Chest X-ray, AP view. Patient: 7 years old, sex F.
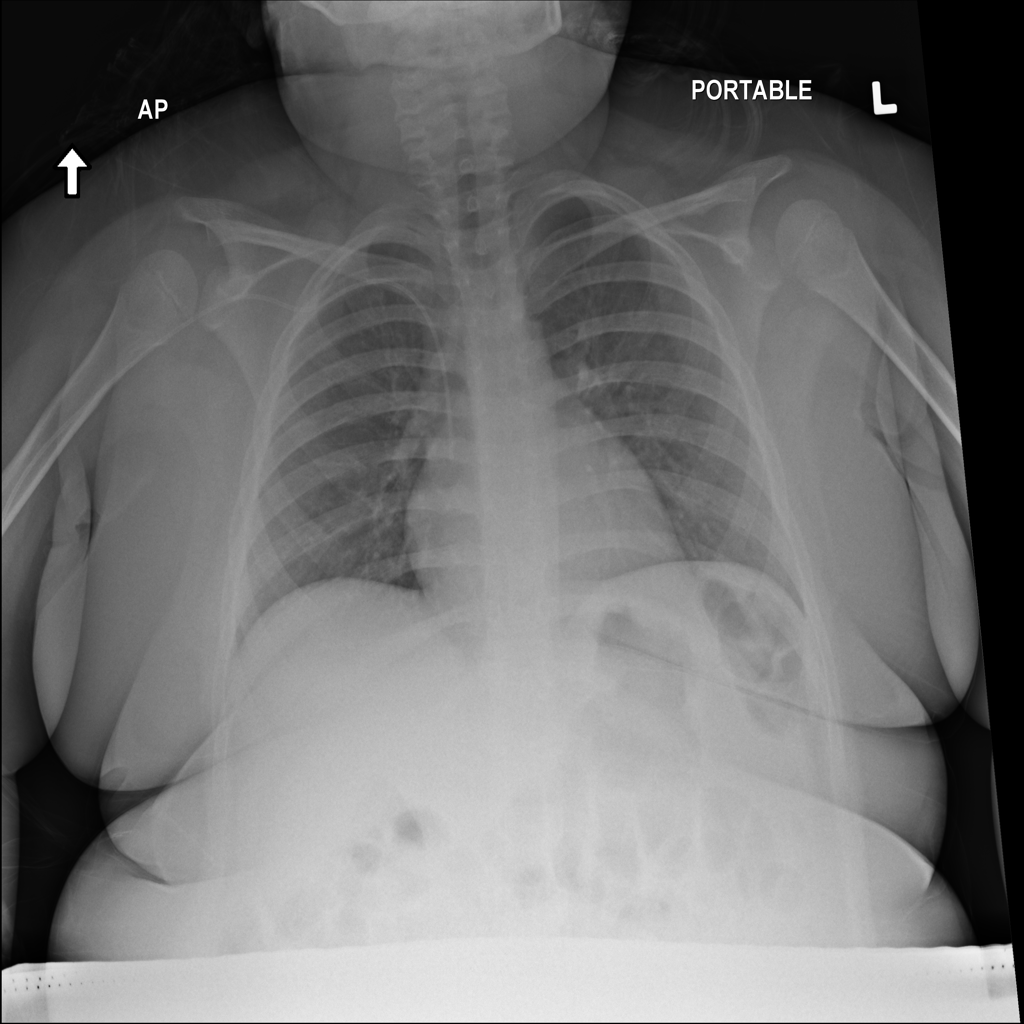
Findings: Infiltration